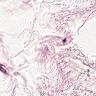
Metastatic tissue present: no